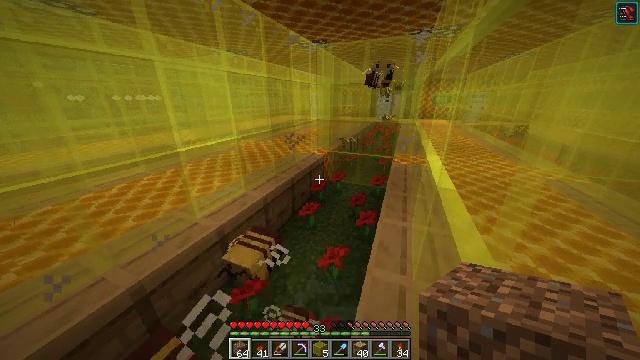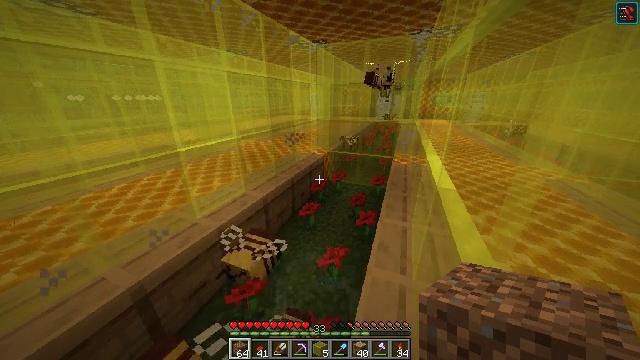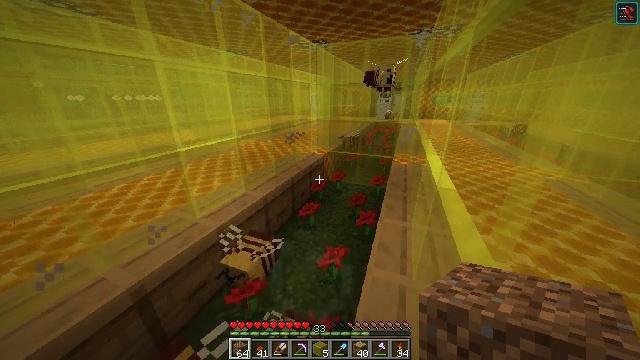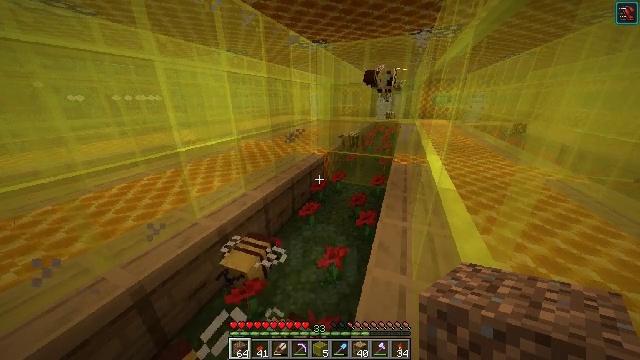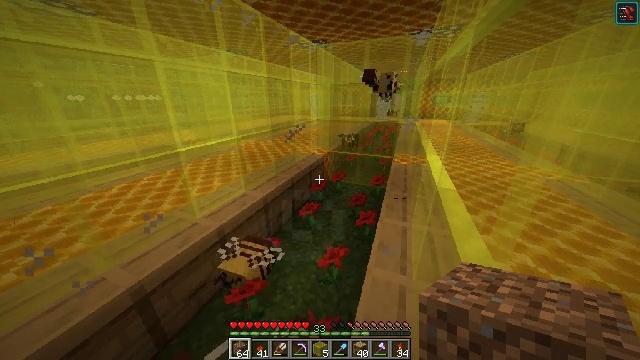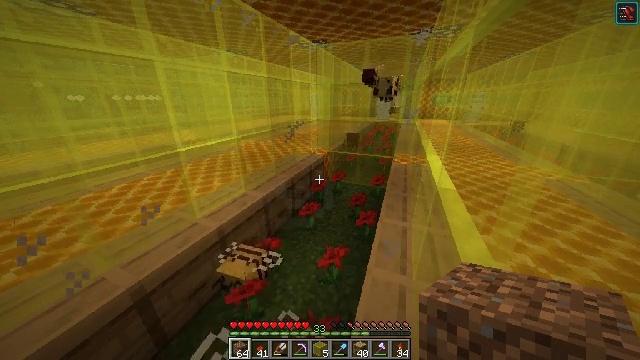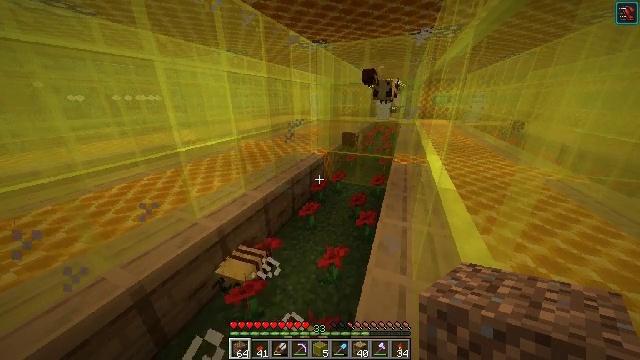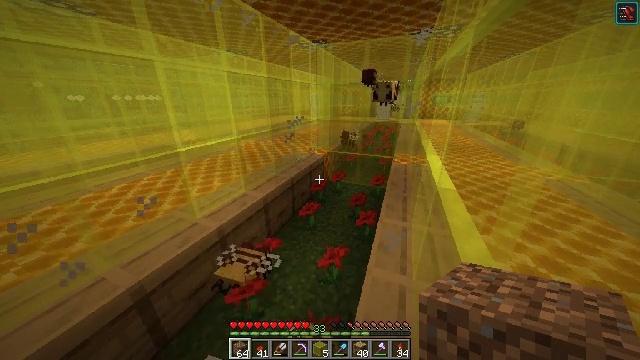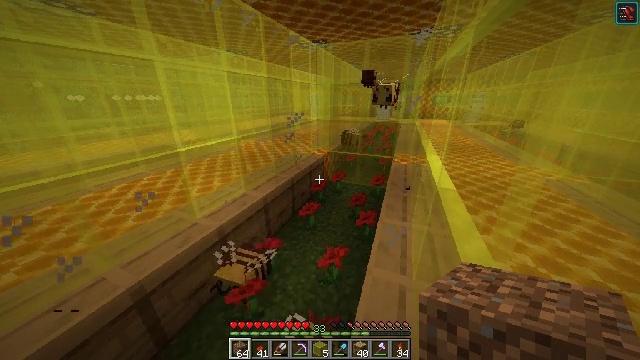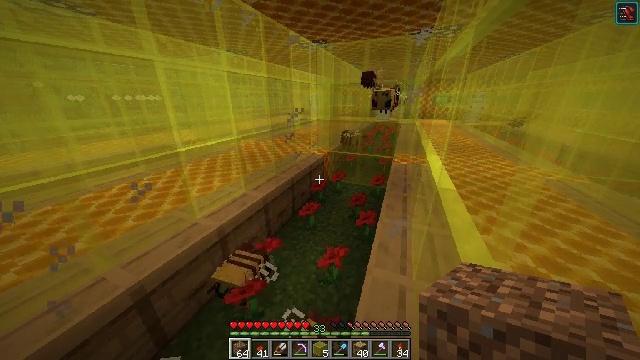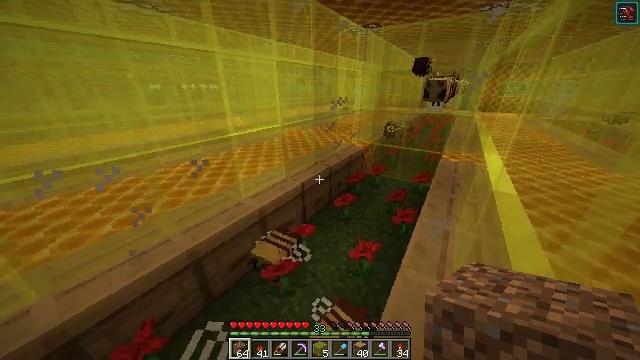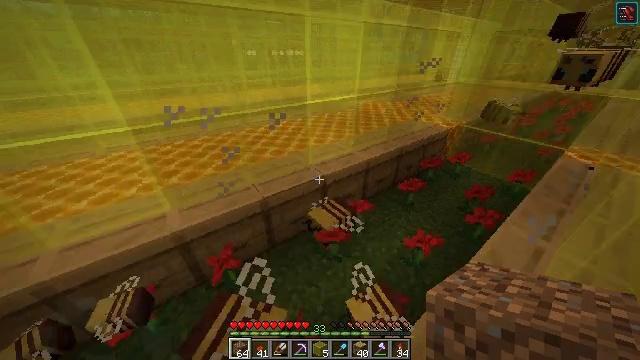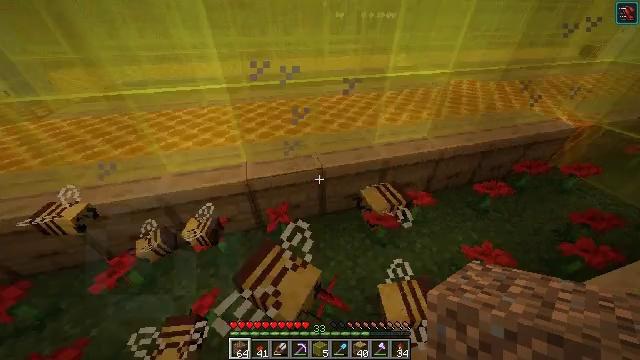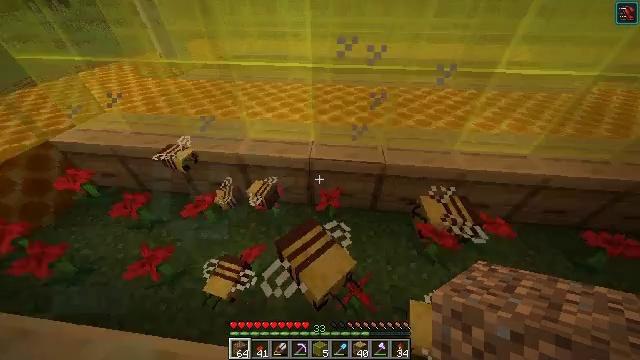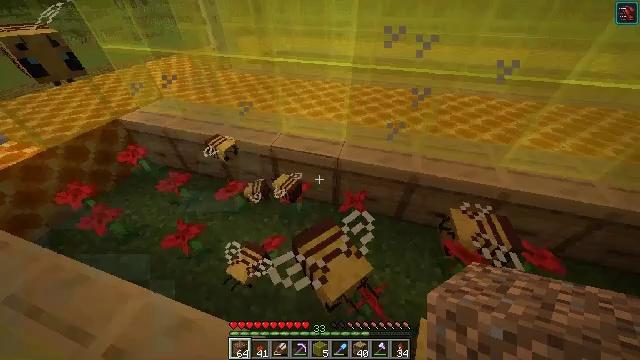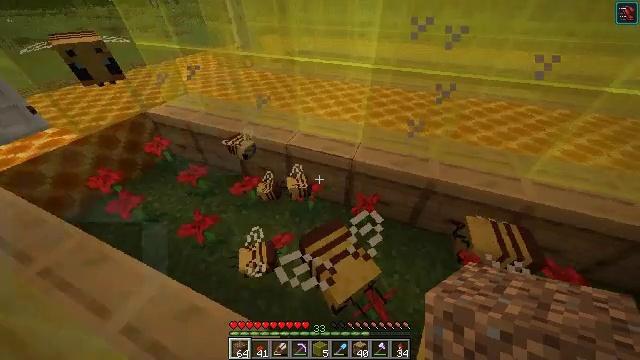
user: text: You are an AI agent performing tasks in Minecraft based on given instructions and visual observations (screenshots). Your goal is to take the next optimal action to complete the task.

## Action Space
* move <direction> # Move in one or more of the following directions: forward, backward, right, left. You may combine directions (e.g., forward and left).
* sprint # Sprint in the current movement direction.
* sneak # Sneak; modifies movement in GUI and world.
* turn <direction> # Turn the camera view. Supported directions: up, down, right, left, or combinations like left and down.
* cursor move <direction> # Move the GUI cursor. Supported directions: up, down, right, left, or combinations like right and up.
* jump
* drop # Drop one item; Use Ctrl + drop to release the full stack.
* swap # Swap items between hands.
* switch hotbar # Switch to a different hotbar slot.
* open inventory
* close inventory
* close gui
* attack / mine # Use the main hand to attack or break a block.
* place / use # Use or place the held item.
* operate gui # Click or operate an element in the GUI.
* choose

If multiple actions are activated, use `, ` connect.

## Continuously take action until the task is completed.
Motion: motion action
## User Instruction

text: Organize honeycombs in a 2x2 pattern to craft a honeycomb block.
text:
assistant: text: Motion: no_op
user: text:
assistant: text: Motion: no_op
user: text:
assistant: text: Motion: no_op
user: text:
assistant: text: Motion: no_op
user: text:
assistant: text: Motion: no_op
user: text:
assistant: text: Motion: no_op
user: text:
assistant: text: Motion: no_op
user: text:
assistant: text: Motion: no_op
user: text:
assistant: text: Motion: no_op
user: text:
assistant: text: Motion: turn left and down
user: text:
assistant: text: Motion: turn left and down
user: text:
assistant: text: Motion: turn left and down
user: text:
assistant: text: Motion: turn left and down
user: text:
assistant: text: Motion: turn left
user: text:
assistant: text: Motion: turn left
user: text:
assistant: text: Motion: turn left
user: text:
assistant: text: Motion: turn left
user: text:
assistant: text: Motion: turn left
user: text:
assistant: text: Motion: no_op
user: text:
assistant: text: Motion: no_op
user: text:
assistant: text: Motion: no_op
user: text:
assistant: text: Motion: no_op
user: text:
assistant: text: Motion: no_op
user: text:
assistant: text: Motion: no_op
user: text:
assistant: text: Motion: no_op
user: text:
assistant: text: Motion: no_op
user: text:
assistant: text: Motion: no_op
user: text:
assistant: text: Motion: no_op
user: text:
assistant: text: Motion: no_op
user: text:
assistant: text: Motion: no_op